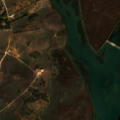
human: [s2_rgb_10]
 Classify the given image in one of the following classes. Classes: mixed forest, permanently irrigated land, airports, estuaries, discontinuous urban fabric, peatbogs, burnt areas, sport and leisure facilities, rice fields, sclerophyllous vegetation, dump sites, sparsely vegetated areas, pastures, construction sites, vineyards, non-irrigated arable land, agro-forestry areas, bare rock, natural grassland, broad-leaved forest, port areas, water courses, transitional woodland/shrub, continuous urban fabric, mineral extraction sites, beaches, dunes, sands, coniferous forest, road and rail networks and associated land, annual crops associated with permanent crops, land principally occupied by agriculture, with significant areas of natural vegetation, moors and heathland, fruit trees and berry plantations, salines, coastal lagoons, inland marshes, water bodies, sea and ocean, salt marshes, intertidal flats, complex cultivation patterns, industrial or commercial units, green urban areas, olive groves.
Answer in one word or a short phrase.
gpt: non-irrigated arable land, pastures, complex cultivation patterns, land principally occupied by agriculture, with significant areas of natural vegetation, salt marshes, water bodies, coastal lagoons